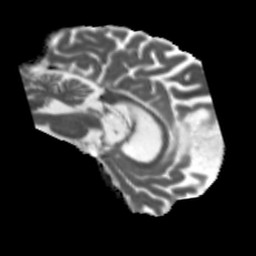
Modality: MD
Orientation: sagittal
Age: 55
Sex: male
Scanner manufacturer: siemens
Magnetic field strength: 3 T
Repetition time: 5.47 s
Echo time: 0.0854 s